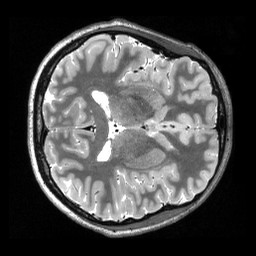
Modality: T2w
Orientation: axial
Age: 22
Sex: female
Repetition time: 3.2 s
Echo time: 0.563 s